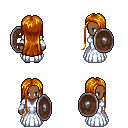
a pixel art fantasy rpg character, female body template, human, dark skin, underdress, white pants, dark blonde extra-long hairstyle, white cloth bracers, gray slippers, shield, four views (front, back, left, right), 2x2 character sprite sheet, small pixel art, hard edges, no anti-aliasing